Field crop: tomato
Growth stage: 1
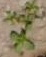
Species: portulaca